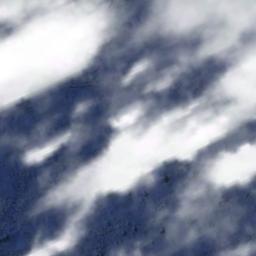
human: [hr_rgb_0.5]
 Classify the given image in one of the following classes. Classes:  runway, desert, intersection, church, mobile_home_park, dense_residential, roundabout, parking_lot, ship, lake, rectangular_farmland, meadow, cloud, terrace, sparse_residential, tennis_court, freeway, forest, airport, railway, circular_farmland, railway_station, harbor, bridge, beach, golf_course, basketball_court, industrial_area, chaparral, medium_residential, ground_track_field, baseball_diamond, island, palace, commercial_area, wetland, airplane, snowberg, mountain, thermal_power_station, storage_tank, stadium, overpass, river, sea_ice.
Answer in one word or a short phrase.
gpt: cloud